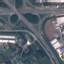
Land use / land cover class: Highway